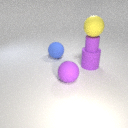
large yellow rubber sphere above large purple rubber cylinder